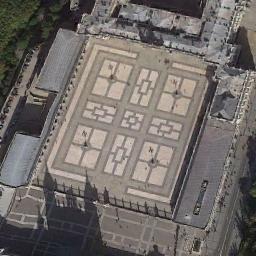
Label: palace